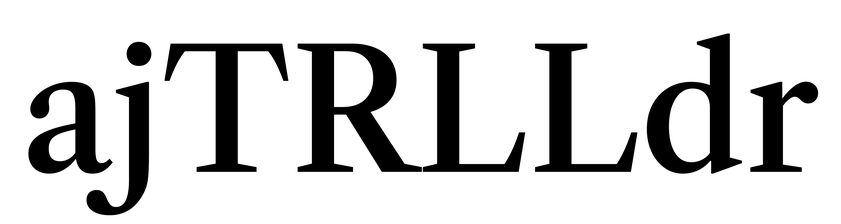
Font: LibreCaslonText_Medium